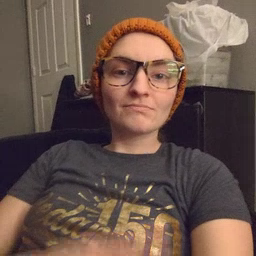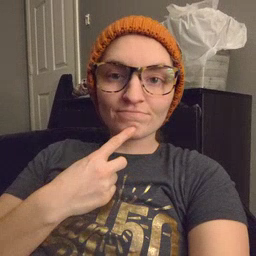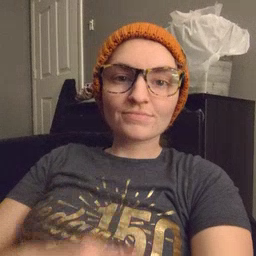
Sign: chin